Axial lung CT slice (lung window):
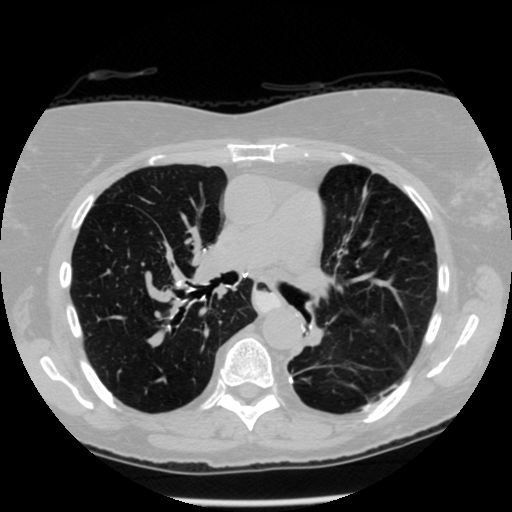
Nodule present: no